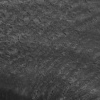
Atmospheric dust classification: not_dusty